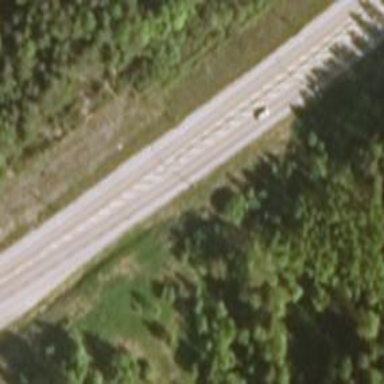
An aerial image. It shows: Asphalt road designated as trunk highway.